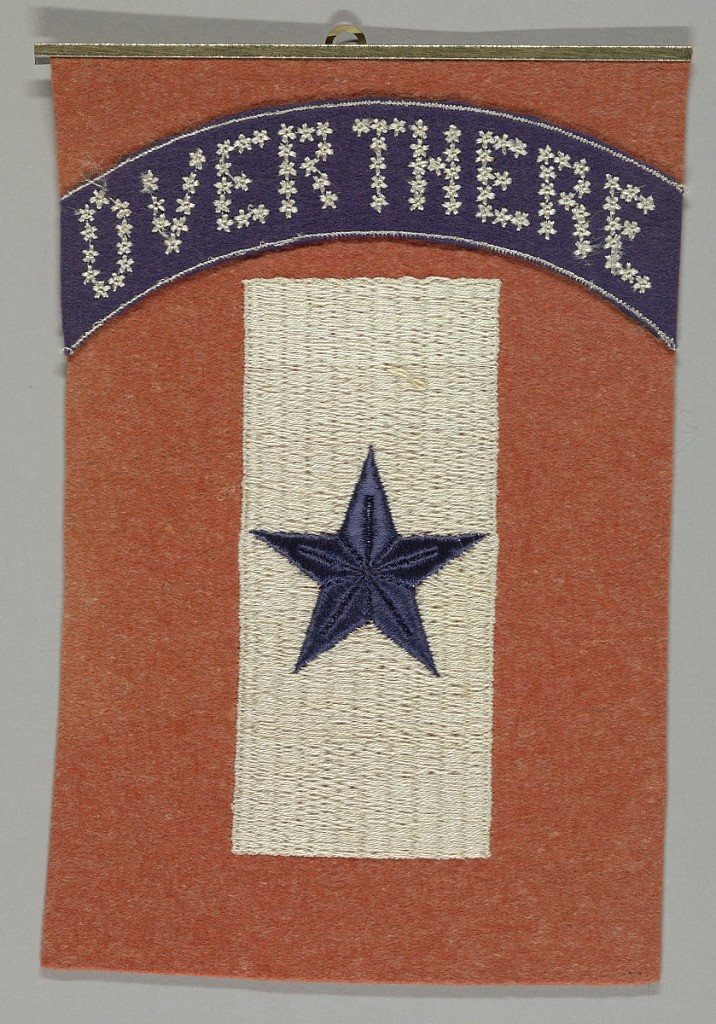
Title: Over There
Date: ca. 1917
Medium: wool foundation, cotton embroidery Technique: machine embroidered and appliquéd on felt
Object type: Service banner
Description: Rectangular red wool felt banner appliquéd with a navy blue arch across the top, on which "Over There" is embroidered in small white stars. Underneath the arch is an embroidered white rectangle with a navy blue five-pointed star in the center. A metal rod with a hook holds the piece at the top. During World War I, banners like this were hung in the window of a home to denote that a family member was serving in the U.S. military.